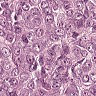
Metastatic tissue present: yes